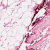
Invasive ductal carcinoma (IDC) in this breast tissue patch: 0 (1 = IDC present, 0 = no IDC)